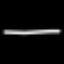
Label: line